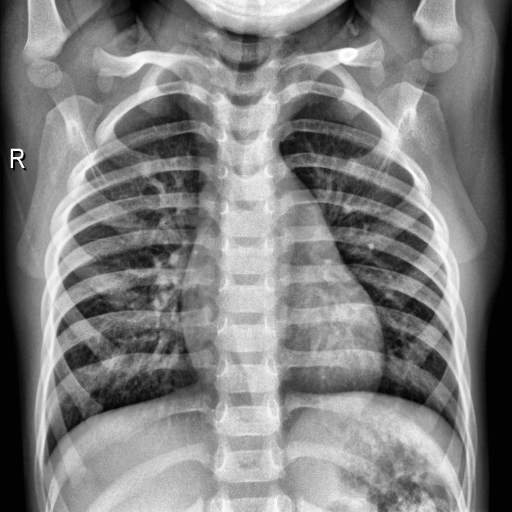
Finding: NORMAL